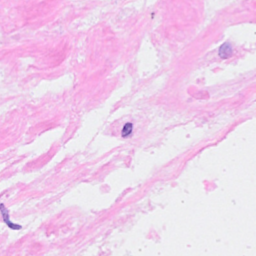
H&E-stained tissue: Breast